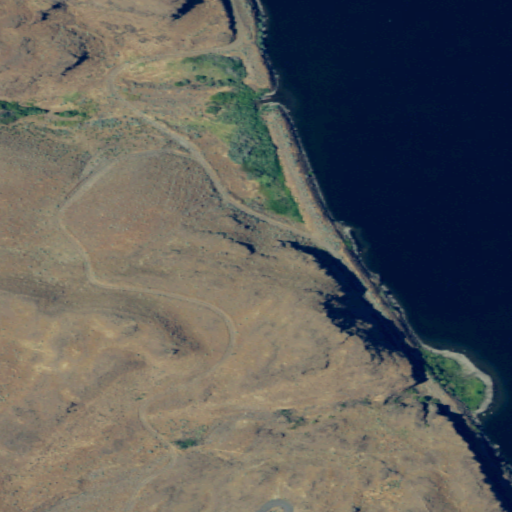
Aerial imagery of valley in Washington named Cow Canyon containing grassland, open water, and shrub